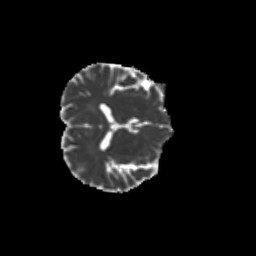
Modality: MD
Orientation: axial
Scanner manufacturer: siemens
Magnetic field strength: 3 T
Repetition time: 9.2 s
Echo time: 0.084 s